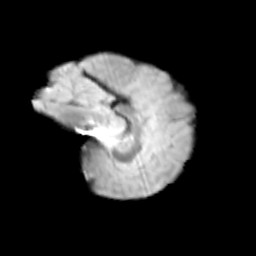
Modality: T2w
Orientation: sagittal
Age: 10
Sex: female
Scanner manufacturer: siemens
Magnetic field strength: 3 T
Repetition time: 3.8 s
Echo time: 0.07 s